Question: My question is I want to draw the time between two points and my both location are coming from different controllers
'''
for my first Location :-
extension HomeViewController: PickupLocationDelegate {
func didSelectLocation(place: GooglePlaceModel?) {
guard let place = place else {return}
enter_Location_TF.text = place.name
customDirectionViewTwo.isHidden = false
direction_Button.isHidden = true
location_Button.setImage(UIImage(named: "directionPoint")?.withRenderingMode(.alwaysOriginal), for: .normal)
pickupMarkers.forEach { (marker) in
marker.map = nil
}
let position = CLLocationCoordinate2D(latitude: place.latitude , longitude: place.longitude)
print(position)
let path = GMSMutablePath()
path.add(CLLocationCoordinate2D(latitude: place.latitude, longitude: place.longitude))
let marker = GMSMarker()
marker.position = position
marker.map = mapView
mapView.camera = GMSCameraPosition.camera(withTarget: position, zoom: 14)
pickupMarkers.append(marker)
}
}// My second location:-
extension HomeViewController: DropLocationDelegate {
func didSelectDrop(location: GooglePlaceModel?) {
guard let location = location else {return}
dropLocationLbl?.text = location.name
let position = CLLocationCoordinate2D(latitude: location.latitude , longitude: location.longitude)
print(position)
let marker = GMSMarker(position: position)
marker.icon = #imageLiteral(resourceName: "icon-drop-location")
marker.map = mapView
mapView.camera = GMSCameraPosition.camera(withTarget: position, zoom: 14)
pickupMarkers.append(marker)
let path = GMSMutablePath()
path.add(CLLocationCoordinate2D(latitude: location.latitude, longitude: location.longitude))
pickupMarkers.forEach { (marker) in
path.add(marker.position)
}
let bounds = GMSCoordinateBounds(path: path)
mapView?.animate(with: GMSCameraUpdate.fit(bounds, withPadding: 50.0))
}
}
'''
marker are showing correctly but the path is not showing. I used the
GMSMutable path to draw the line between location but this is not working properly. Any help?

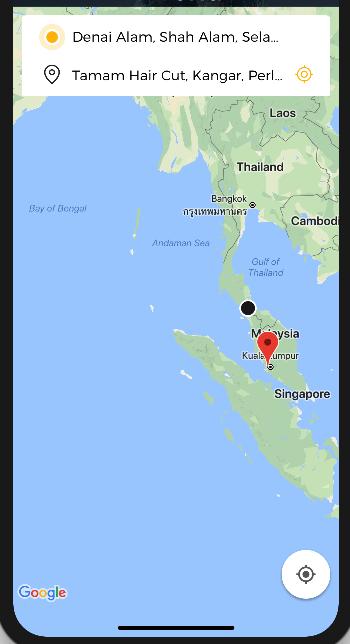
Answer: You need to get a Google directions api Key following this link
<URL> and you also need to add this line
'''
GMSPlacesClient.provideAPIKey("Your API KEY")
'''
in your 'AppDelegate' 'didFinishLaunchingWithOptions' method
To find a path you need to use a method like this one, using 'googleapis.directions' request, passing two 'CLLocationCoordinate2D' then in the closure you will get an array of 'CLLocationCoordinate2D' which are the waypoints of your path
'''
public func getWaypointsAsArrayOfCoordinates(startLocation: CLLocationCoordinate2D, endLocation: CLLocationCoordinate2D, mode:String? = "walking", lang:String? = "en", finishedClosure:@escaping (([CLLocationCoordinate2D])->Void)){
var resultedArray:[CLLocationCoordinate2D] = []
let urlWithParams = "https://maps.googleapis.com/maps/api/directions/json" + self.customEncodedParameters(parametersDict: ["origin":"\(startLocation.latitude),\(startLocation.longitude)", "destination": "\(endLocation.latitude),\(endLocation.longitude)", "mode": mode!, "key":googleDirectionsApiKey, "language" : lang!])
var urlRequest = URLRequest(url: URL(string: urlWithParams)!)
urlRequest.httpMethod = "GET"
URLSession.shared.dataTask(with: urlRequest) { (data, response, error) in
if let _ = error {
} else {
do {
if let jsonData = try JSONSerialization.jsonObject(with: data!, options: .mutableContainers) as? NSDictionary {
let status = jsonData["status"] as! String
if(status == "OK") {
for routeDict in jsonData["routes"] as! Array<Dictionary<String, AnyObject>>
{
let legs = routeDict["legs"] as! Array<Dictionary<String, AnyObject>>
for leg in legs
{
let steps = leg["steps"] as! Array<Dictionary<String, AnyObject>>
for (index,step) in steps.enumerated(){
let start = step["start_location"] as! Dictionary<String,Any>
let end = step["end_location"] as! Dictionary<String,Any>
resultedArray.append(CLLocationCoordinate2D(latitude: start["lat"] as! CLLocationDegrees, longitude: start["lng"] as! CLLocationDegrees))
if(index == steps.count - 1) {
resultedArray.append(CLLocationCoordinate2D(latitude: end["lat"] as! CLLocationDegrees, longitude: end["lng"] as! CLLocationDegrees))
}
}
}
}
finishedClosure(resultedArray)
}
else {
print("not found")
finishedClosure([])
}
}
} catch {
print(error)
finishedClosure([])
}
}
}.resume()
}
'''
'''
private func customEncodedParameters(parametersDict:[String:String]) ->String
{
let charactersAllowed = CharacterSet.urlQueryAllowed
var returnStr = ""
for key in parametersDict.keys {
if(returnStr.count == 0)
{
returnStr += "?"
returnStr += key.addingPercentEncoding(withAllowedCharacters: charactersAllowed)!
returnStr += "="
returnStr += parametersDict[key]!.addingPercentEncoding(withAllowedCharacters: charactersAllowed)!
}else{
returnStr += "&"
returnStr += key.addingPercentEncoding(withAllowedCharacters: charactersAllowed)!
returnStr += "="
returnStr += parametersDict[key]!.addingPercentEncoding(withAllowedCharacters: charactersAllowed)!
}
}
return returnStr
}
'''
'''
extension HomeViewController: DropLocationDelegate {
func didSelectDrop(location: GooglePlaceModel?) {
guard let location = location else {return}
dropLocationLbl?.text = location.name
let position = CLLocationCoordinate2D(latitude: location.latitude , longitude: location.longitude)
print(position)
let marker = GMSMarker(position: position)
marker.icon = #imageLiteral(resourceName: "icon-drop-location")
marker.map = mapView
mapView.camera = GMSCameraPosition.camera(withTarget: position, zoom: 14)
pickupMarkers.append(marker)
self.getWaypointsAsArrayOfCoordinates(startLocation: pickupMarkers.first.position , endLocation: pickupMarkers.last.position) { [weak self] (arrayOfCoordinates) in
DispatchQueue.main.async {
let path = GMSMutablePath()
for coordinate in arrayOfCoordinates {
path.add(coordinate)
}
let polyline = GMSPolyline(path: path)
polyline.strokeWidth = 2
polyline.strokeColor = UIColor.red
polyline.map = self?.mapView
let bounds = GMSCoordinateBounds(path: path)
self?.mapView?.animate(with: GMSCameraUpdate.fit(bounds, withPadding: 50.0))
}
}
}
}
'''